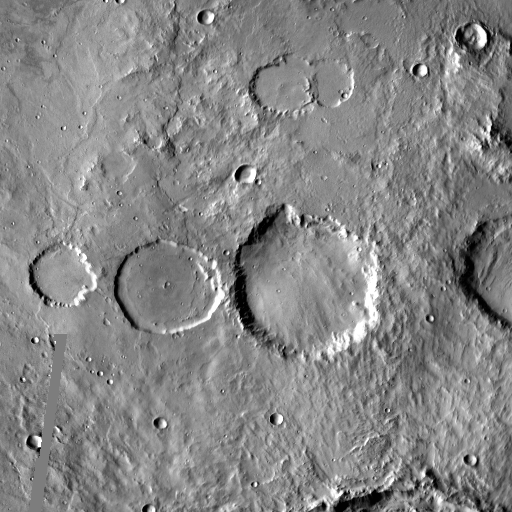
Crater classes present: Background, Other, Secondary